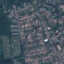
Land use / land cover: Residential